Question: Our website collects feedback from all of our customers which is 99% positive. I have see site have their own reviews listed under there search results. Please look at image for example.

I want to know how I can do that for my site.
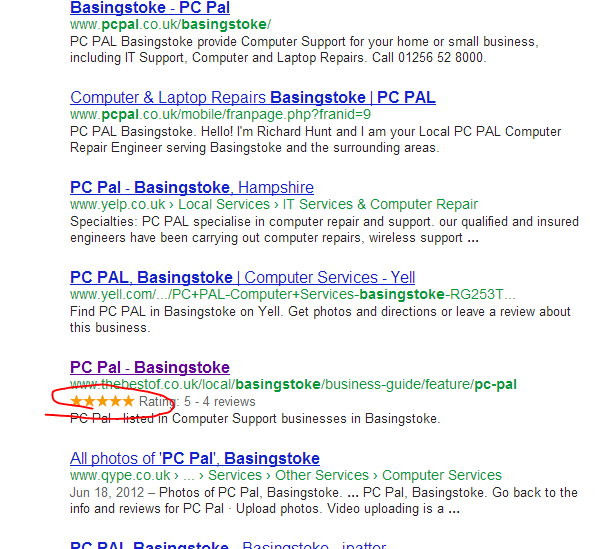
Answer: It's called microdata. You want the <URL>.